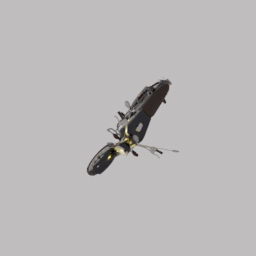
Label: mechanical